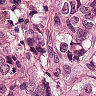
Metastatic tissue present: yes